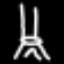
Label: The Eiffel Tower